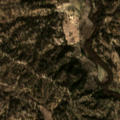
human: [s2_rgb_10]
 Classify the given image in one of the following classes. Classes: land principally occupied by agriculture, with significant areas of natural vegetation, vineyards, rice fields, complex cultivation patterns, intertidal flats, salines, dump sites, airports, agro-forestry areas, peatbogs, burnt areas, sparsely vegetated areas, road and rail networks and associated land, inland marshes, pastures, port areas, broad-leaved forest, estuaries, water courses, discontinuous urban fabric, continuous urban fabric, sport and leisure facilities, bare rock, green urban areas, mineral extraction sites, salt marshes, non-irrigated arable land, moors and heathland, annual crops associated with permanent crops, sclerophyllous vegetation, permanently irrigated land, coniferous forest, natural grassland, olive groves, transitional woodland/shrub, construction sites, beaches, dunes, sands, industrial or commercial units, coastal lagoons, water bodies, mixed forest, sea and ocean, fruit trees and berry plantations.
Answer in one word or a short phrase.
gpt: non-irrigated arable land, annual crops associated with permanent crops, broad-leaved forest, mixed forest, transitional woodland/shrub